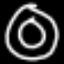
Label: donut